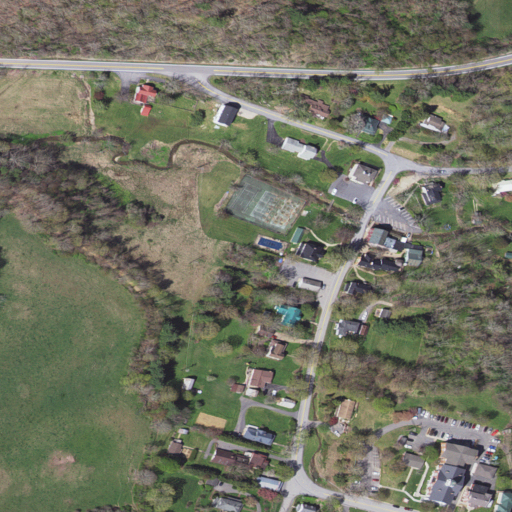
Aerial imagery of valley in Virginia named Warm Springs Valley containing pasture, deciduous forest, low intensity development, open development, mixed forest, medium intensity development, and high intensity development